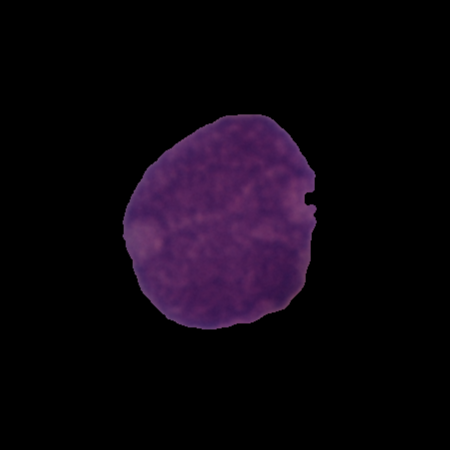
Label: cancer